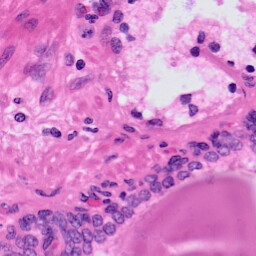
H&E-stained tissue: Prostate